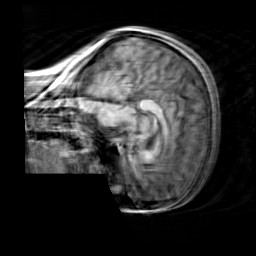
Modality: T1w
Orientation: sagittal
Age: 20
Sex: female
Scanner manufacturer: siemens
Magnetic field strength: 3 T
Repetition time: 2.3 s
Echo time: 0.00303 s